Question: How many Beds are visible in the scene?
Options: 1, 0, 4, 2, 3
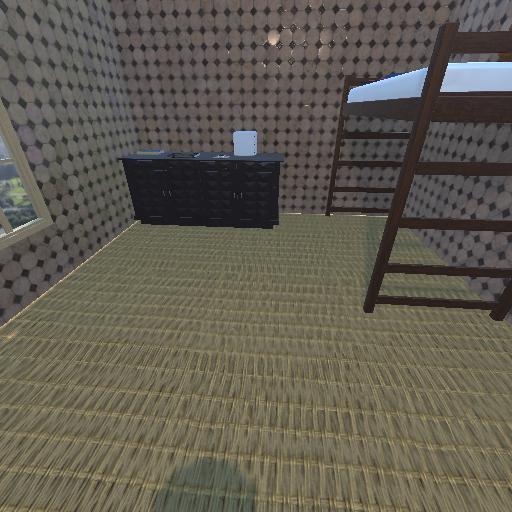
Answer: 1